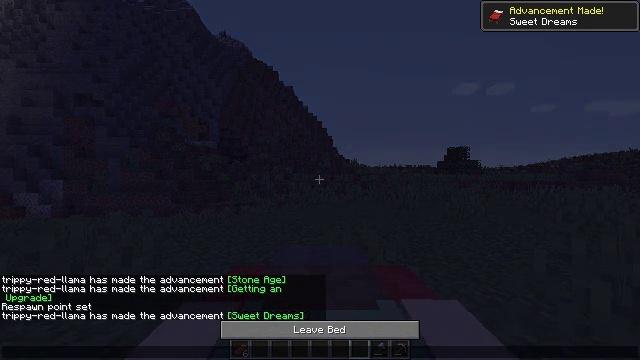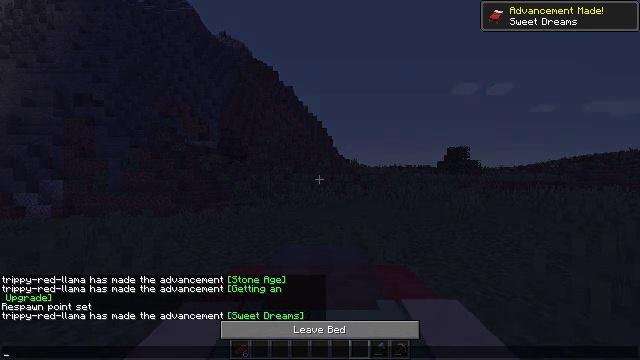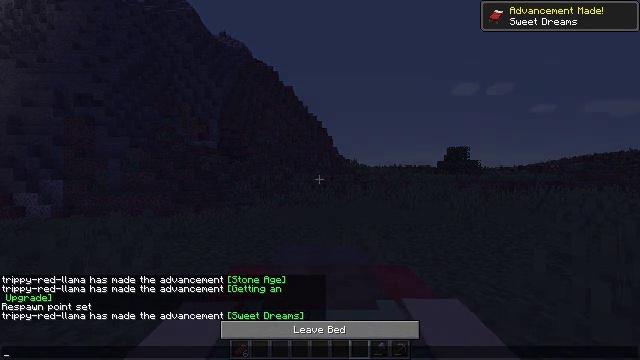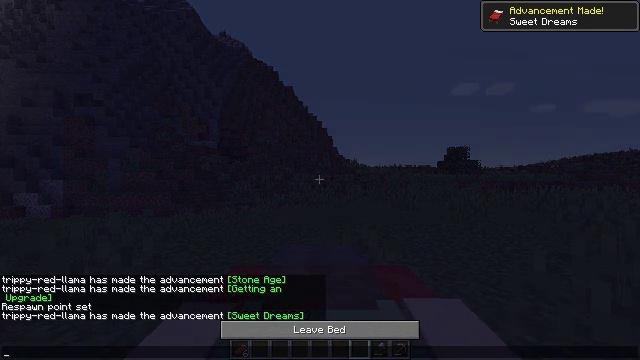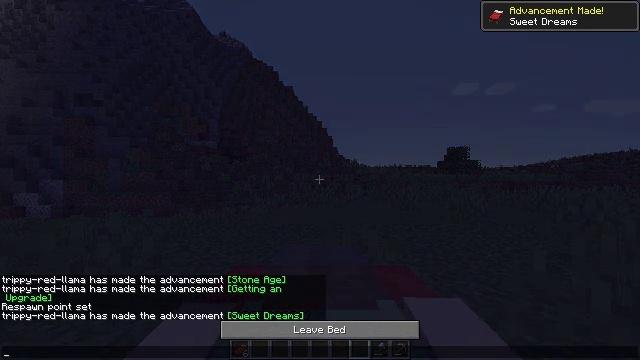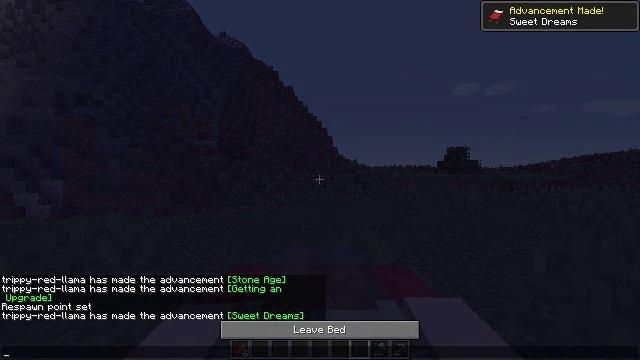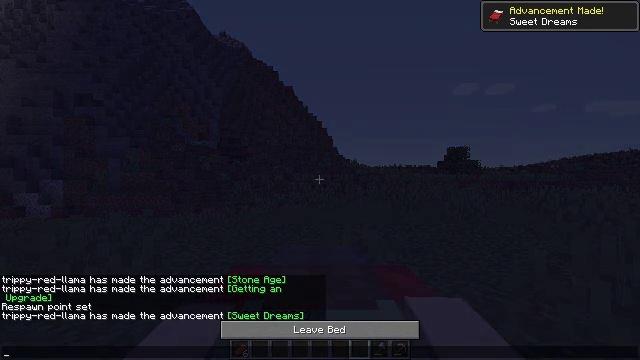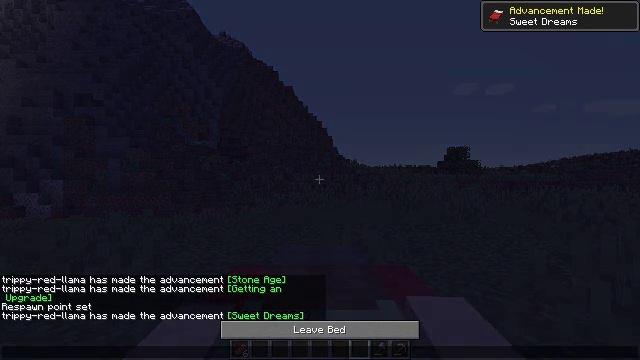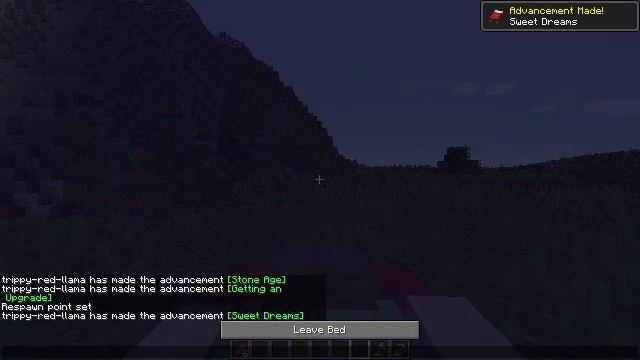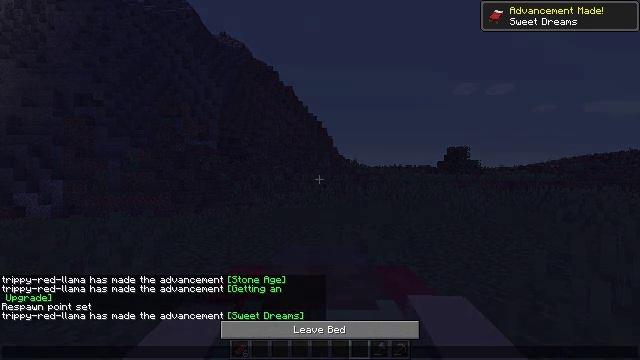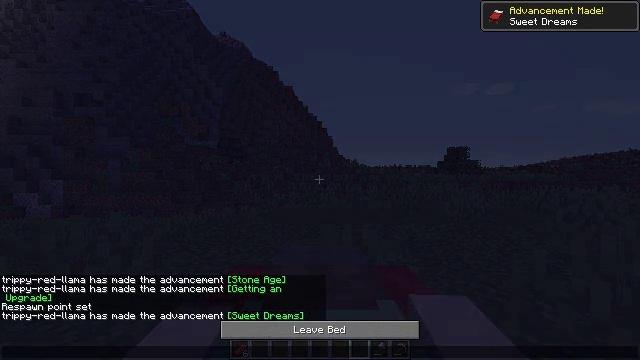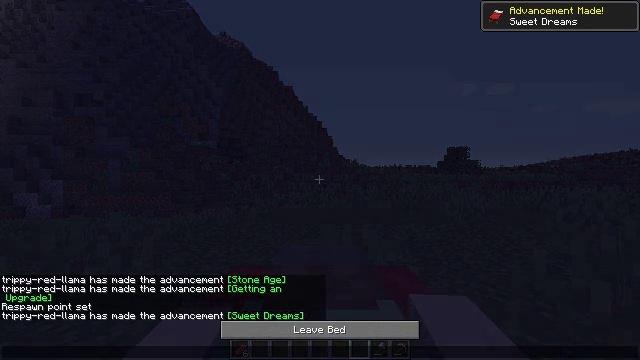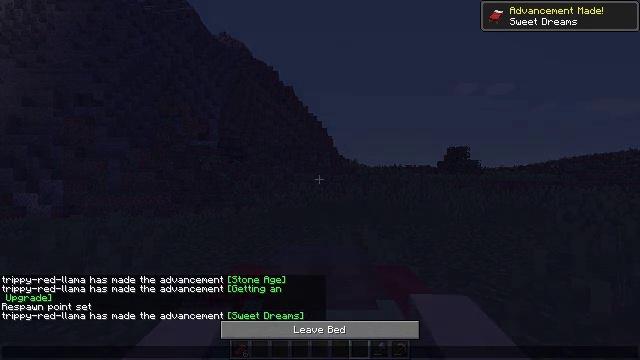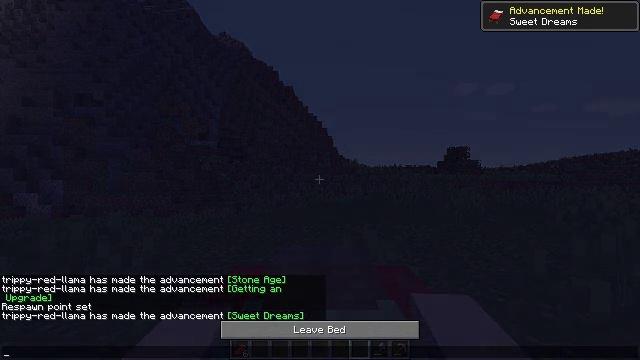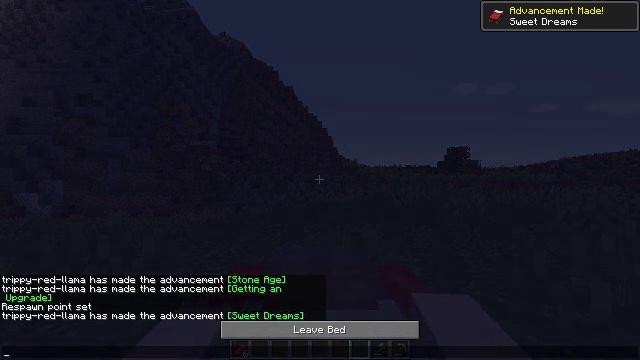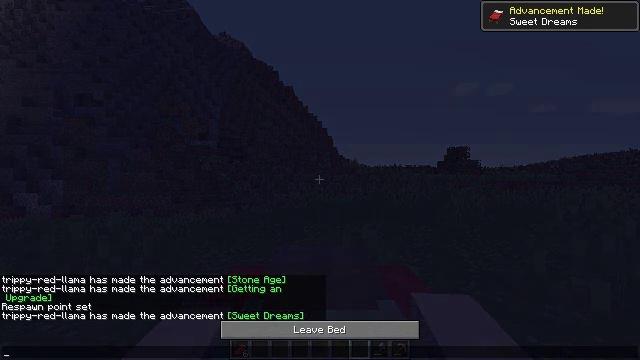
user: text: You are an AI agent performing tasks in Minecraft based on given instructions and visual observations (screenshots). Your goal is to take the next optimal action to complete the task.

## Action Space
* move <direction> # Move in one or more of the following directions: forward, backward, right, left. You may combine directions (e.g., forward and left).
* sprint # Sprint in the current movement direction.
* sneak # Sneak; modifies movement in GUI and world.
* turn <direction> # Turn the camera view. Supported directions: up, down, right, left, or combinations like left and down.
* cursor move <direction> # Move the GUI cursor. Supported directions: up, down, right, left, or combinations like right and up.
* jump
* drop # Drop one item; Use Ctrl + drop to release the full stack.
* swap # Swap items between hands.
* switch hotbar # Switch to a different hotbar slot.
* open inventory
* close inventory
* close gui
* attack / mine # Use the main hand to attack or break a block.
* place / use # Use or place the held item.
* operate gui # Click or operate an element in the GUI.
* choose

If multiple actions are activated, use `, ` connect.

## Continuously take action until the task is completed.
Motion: motion action
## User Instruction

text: Collect the red bed into your inventory.
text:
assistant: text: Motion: no_op
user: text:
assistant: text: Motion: no_op
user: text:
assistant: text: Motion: no_op
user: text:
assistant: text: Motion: no_op
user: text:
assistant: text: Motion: no_op
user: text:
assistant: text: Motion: no_op
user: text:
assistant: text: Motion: no_op
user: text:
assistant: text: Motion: no_op
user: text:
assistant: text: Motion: no_op
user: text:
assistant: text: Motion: no_op
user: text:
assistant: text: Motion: no_op
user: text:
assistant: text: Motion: no_op
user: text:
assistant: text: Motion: no_op
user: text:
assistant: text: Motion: no_op
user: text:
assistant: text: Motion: no_op
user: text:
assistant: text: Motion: no_op
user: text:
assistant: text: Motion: no_op
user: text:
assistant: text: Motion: no_op
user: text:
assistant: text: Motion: no_op
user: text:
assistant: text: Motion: no_op
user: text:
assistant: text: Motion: no_op
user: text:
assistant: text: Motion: no_op
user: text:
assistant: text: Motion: no_op
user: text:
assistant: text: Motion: no_op
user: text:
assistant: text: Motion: no_op
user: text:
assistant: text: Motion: no_op
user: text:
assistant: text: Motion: no_op
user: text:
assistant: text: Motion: no_op
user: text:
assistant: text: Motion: no_op
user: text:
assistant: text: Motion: no_op